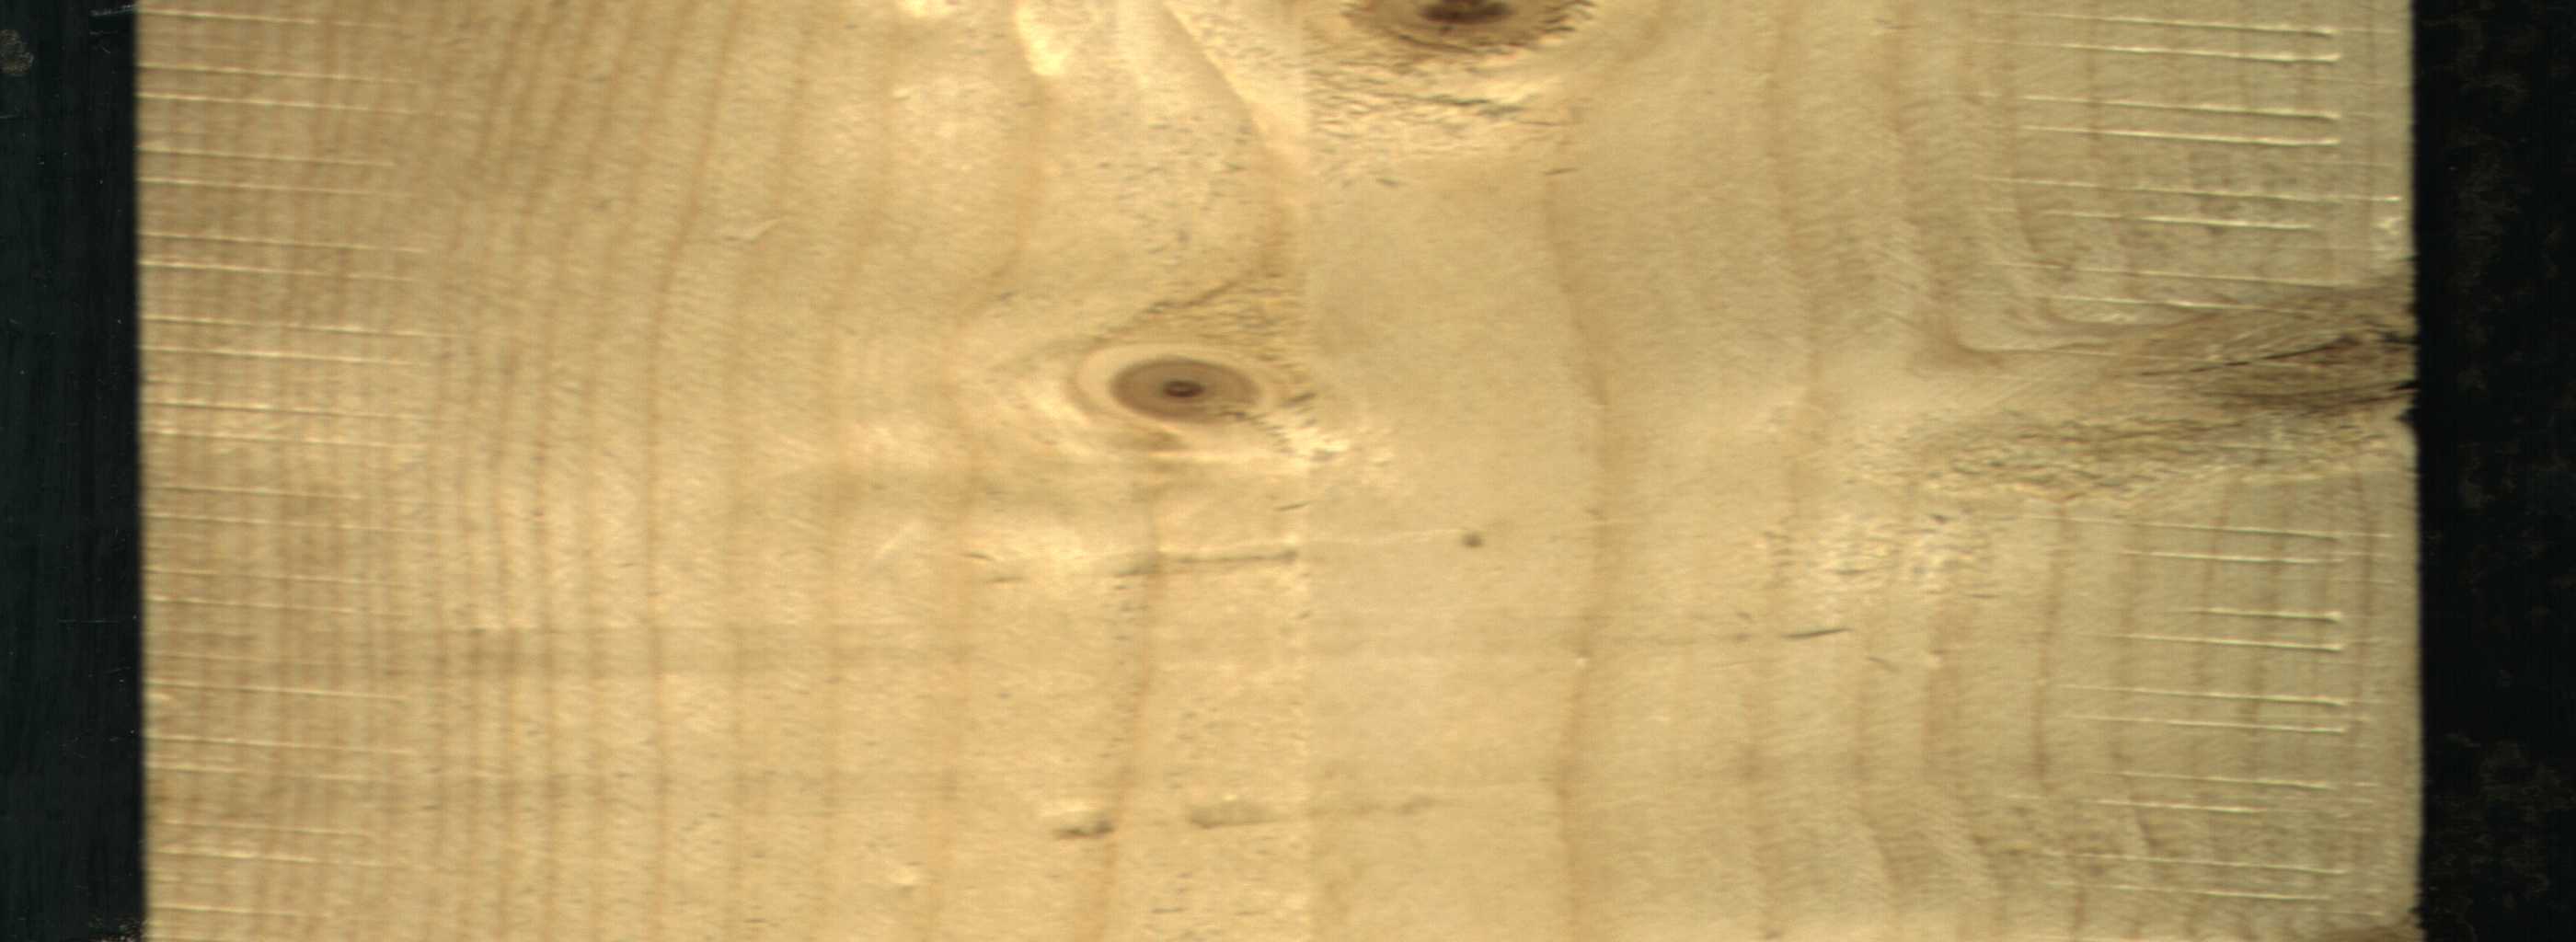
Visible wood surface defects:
Live_Knot
Live_Knot
Live_Knot